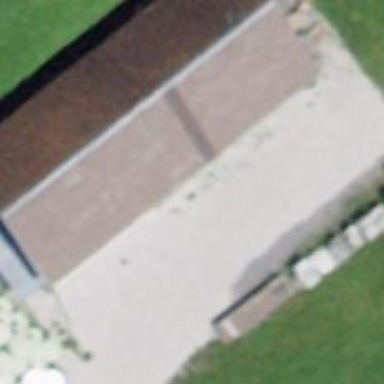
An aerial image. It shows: Shed building.